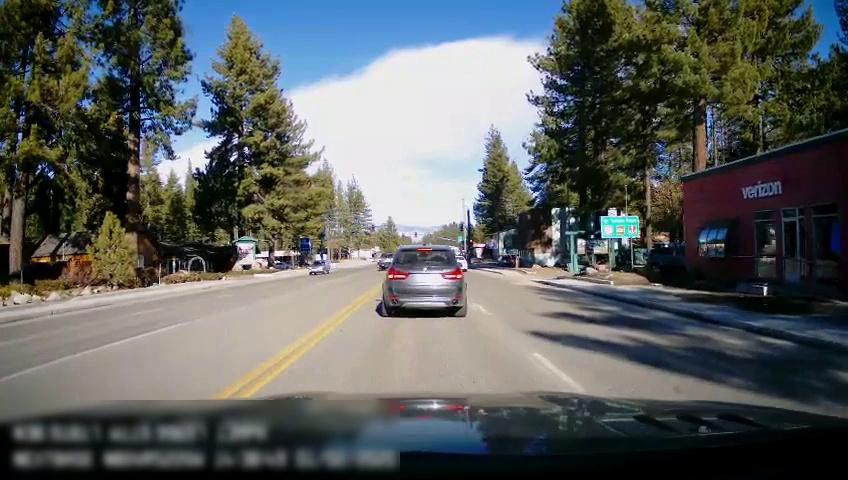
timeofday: Day
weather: Sunny
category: Drivable Space
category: Vehicles | SUV
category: Vehicles | Car
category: Vehicles | SUV
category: Vehicles | Car
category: Lanes | Opposite Lane
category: Lanes | Opposite Lane
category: Lanes | Current Lane
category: Traffic | Signs